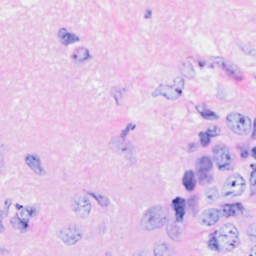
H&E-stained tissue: Breast